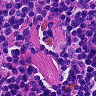
Metastatic tissue present: no